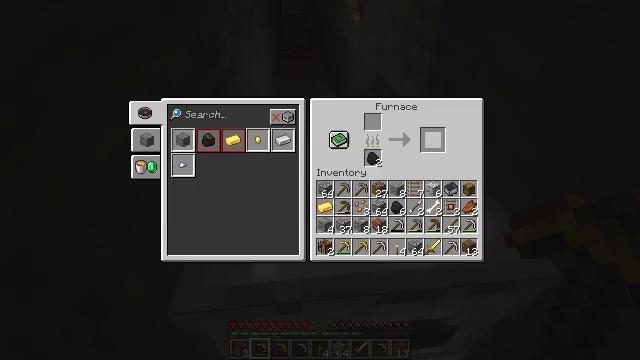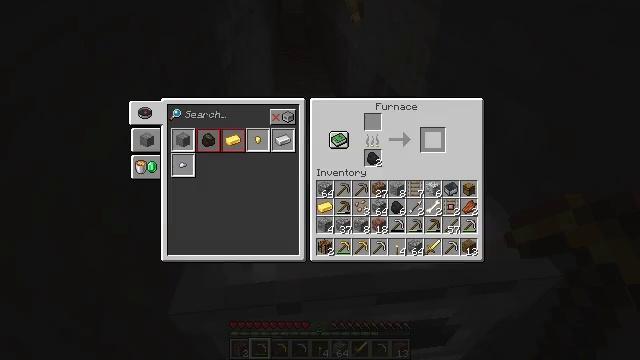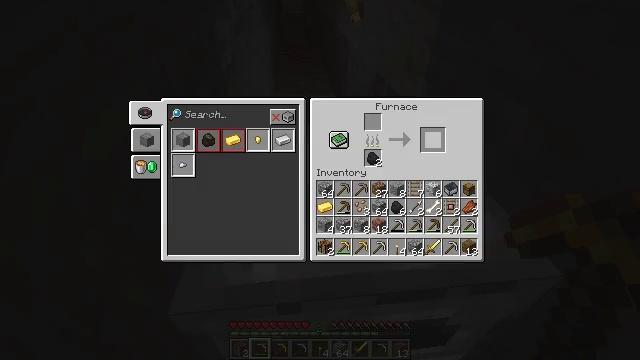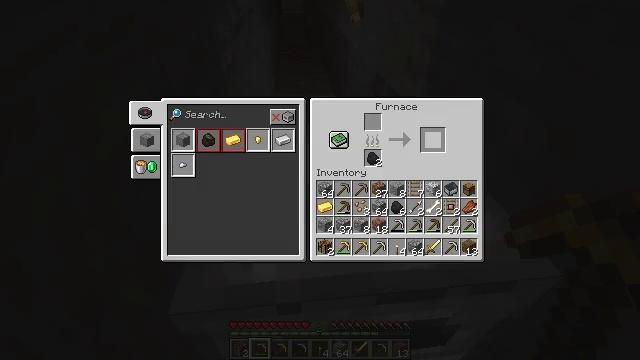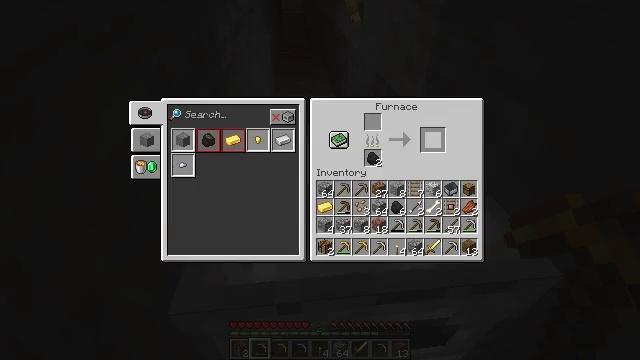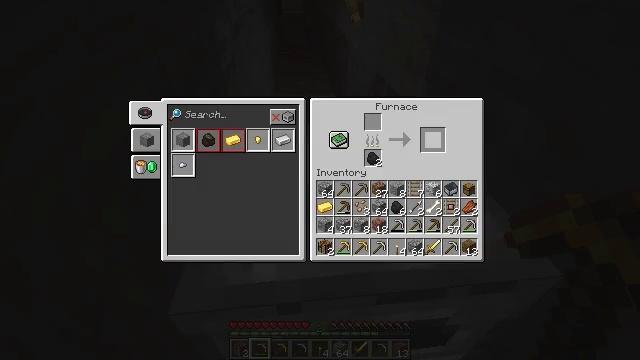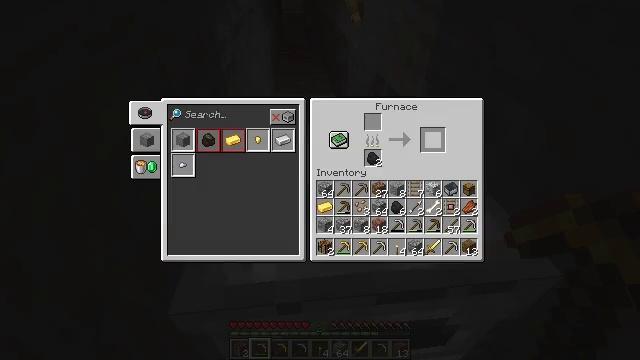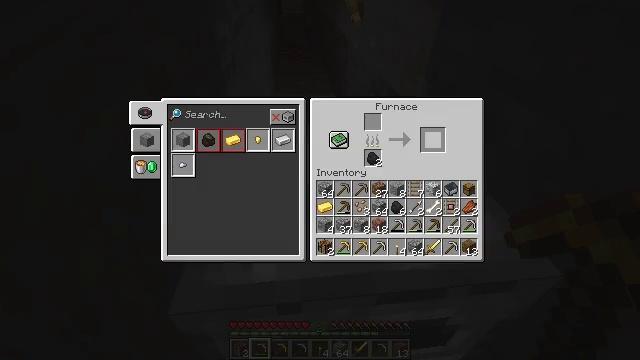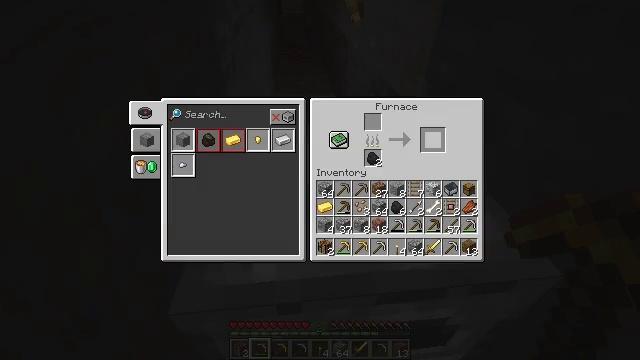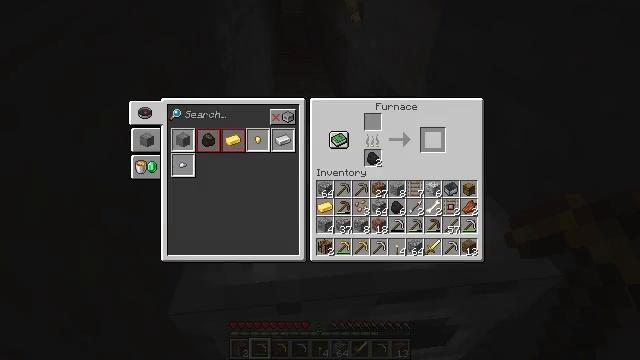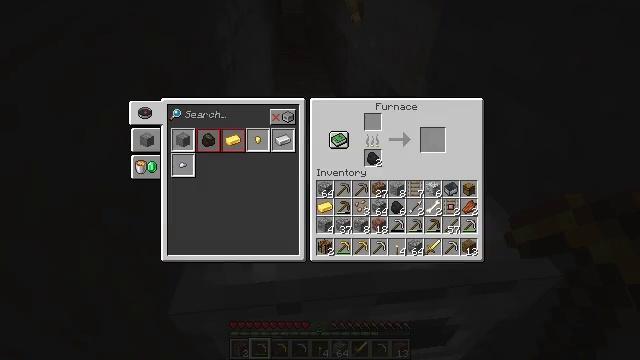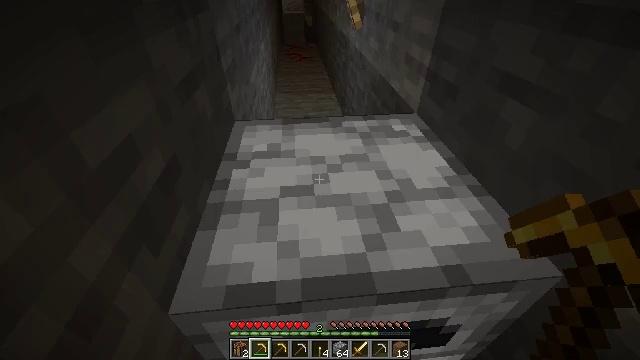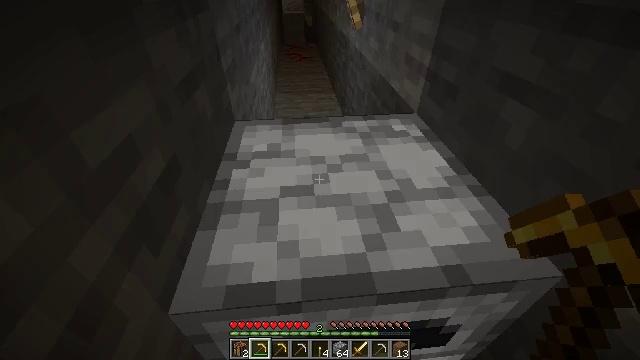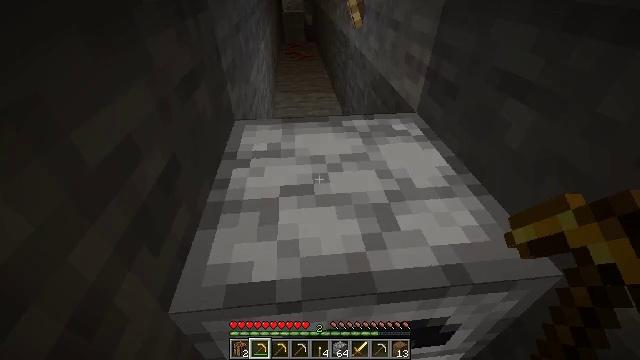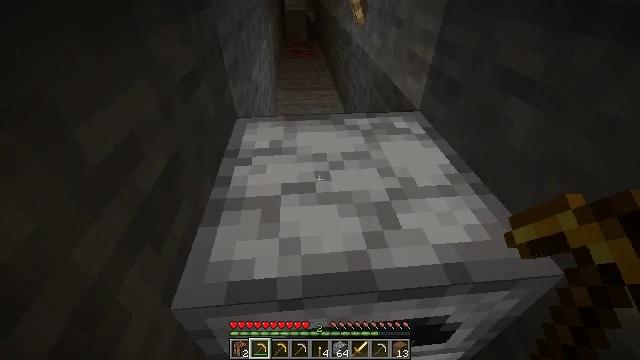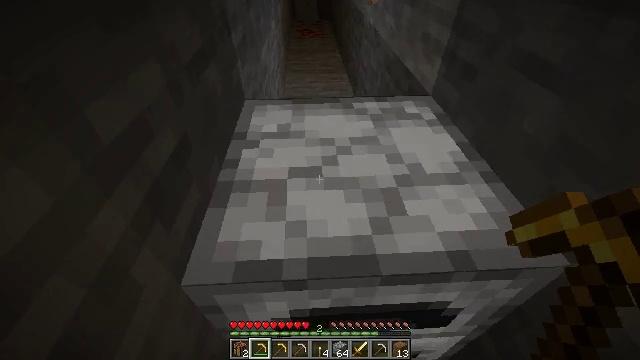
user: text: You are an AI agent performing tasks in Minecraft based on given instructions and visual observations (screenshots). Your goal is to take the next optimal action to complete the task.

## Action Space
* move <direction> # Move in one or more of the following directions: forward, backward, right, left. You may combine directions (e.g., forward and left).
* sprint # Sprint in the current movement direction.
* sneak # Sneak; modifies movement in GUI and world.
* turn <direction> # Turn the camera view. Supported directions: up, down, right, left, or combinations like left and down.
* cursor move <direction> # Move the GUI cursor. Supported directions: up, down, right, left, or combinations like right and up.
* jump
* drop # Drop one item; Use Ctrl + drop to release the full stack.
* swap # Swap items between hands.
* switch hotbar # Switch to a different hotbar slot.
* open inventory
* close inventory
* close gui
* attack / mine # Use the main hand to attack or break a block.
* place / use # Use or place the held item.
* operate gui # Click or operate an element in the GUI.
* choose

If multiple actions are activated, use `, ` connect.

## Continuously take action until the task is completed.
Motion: motion action
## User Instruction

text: Break the furnace to move it.
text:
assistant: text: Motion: sneak, open gui
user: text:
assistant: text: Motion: no_op
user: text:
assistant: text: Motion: no_op
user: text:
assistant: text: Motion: no_op
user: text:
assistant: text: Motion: no_op
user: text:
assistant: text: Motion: no_op
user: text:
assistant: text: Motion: no_op
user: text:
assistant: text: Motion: no_op
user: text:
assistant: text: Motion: no_op
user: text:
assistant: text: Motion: no_op
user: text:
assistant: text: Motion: no_op
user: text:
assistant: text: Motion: close gui
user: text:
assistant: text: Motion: open inventory
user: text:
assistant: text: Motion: open inventory
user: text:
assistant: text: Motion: turn left and down
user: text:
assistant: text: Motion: turn left and down
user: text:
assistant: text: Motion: turn down
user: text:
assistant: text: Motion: no_op
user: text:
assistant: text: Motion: attack / mine
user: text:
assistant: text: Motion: attack / mine
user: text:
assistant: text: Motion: attack / mine
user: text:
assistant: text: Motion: attack / mine
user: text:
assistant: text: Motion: attack / mine
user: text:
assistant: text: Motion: no_op
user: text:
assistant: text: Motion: no_op
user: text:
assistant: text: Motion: no_op
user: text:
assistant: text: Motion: no_op
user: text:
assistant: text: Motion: attack / mine
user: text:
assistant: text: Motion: attack / mine
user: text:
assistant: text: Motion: attack / mine